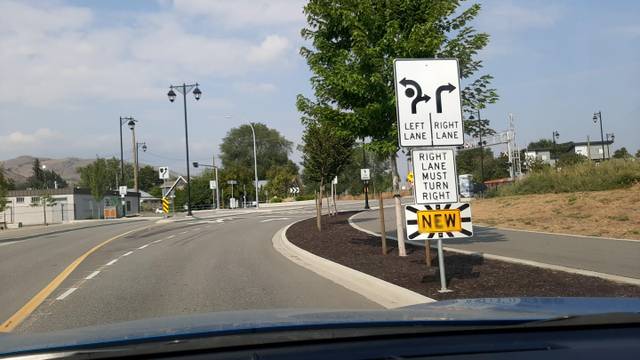
Region: Canada
Coordinates: 50.269, -119.271